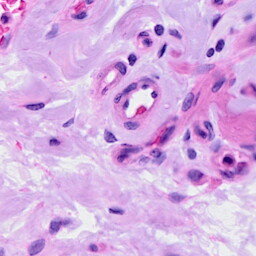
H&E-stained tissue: Ovarian